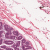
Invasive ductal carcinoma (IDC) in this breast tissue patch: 0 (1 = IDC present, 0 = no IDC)